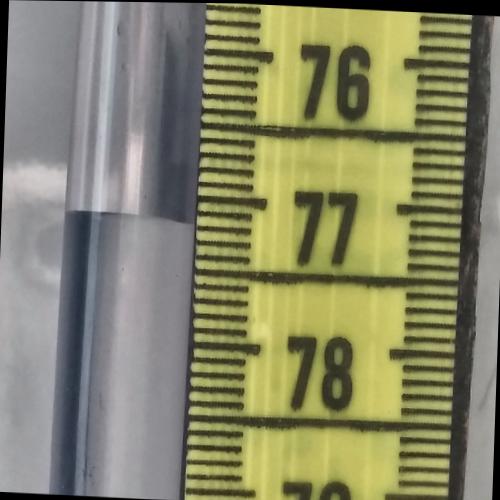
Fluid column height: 77.2 cm